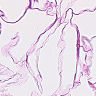
Metastatic tissue present: no